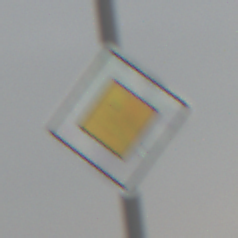
Verkehrszeichen: Vorfahrtsstrasse
Umgebung: Outdoor, Nature
Tageszeit: MorningAfternoon
Wetter: Overcast
Licht: Natural
Jahreszeit: Winter
Kontrast: LowContrast